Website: apple
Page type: payment
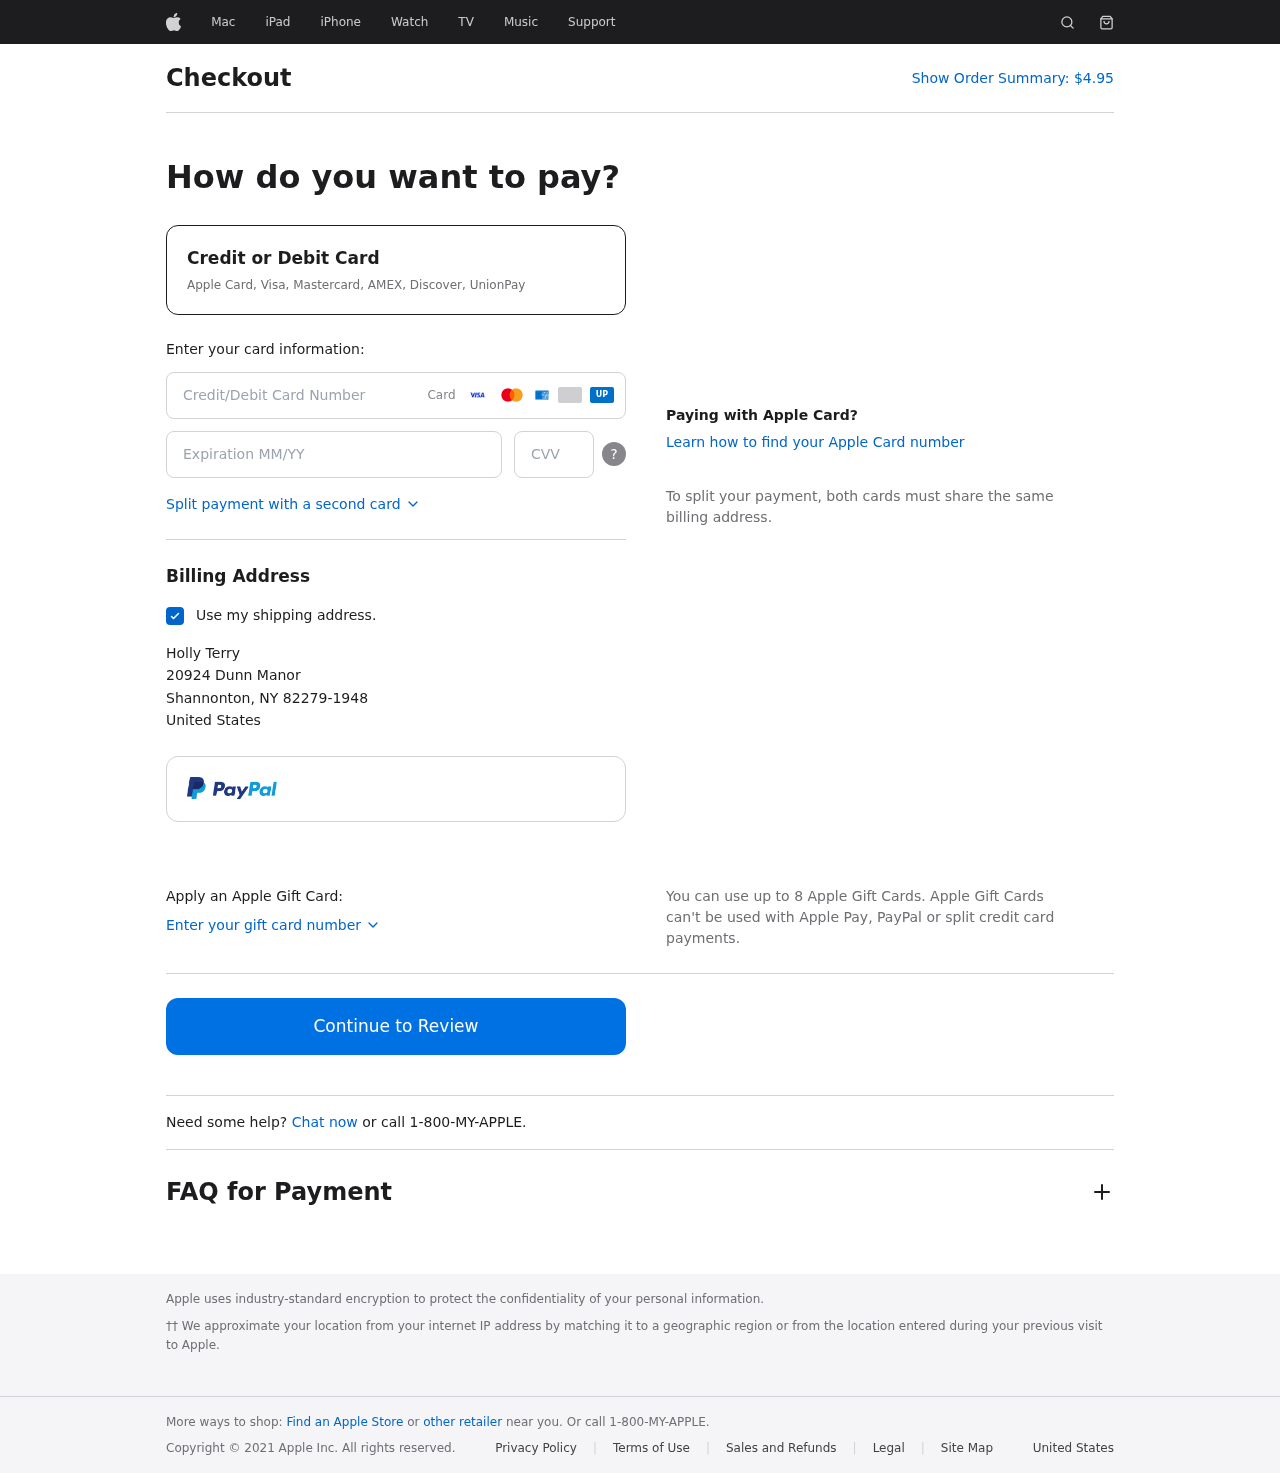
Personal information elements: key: PII_CARD_CVV
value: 685
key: PII_CARD_EXPIRY
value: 05/29
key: PII_CARD_NUMBER
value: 6509 1509 7764 5304
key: PII_CITY
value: Shannonton
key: PII_COUNTRY
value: United States
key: PII_FULLNAME
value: Holly Terry
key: PII_POSTCODE_FULL
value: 82279-1948
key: PII_STATE_ABBR
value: NY
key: PII_STREET
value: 20924 Dunn Manor
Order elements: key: ORDER_TOTAL
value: $4.95